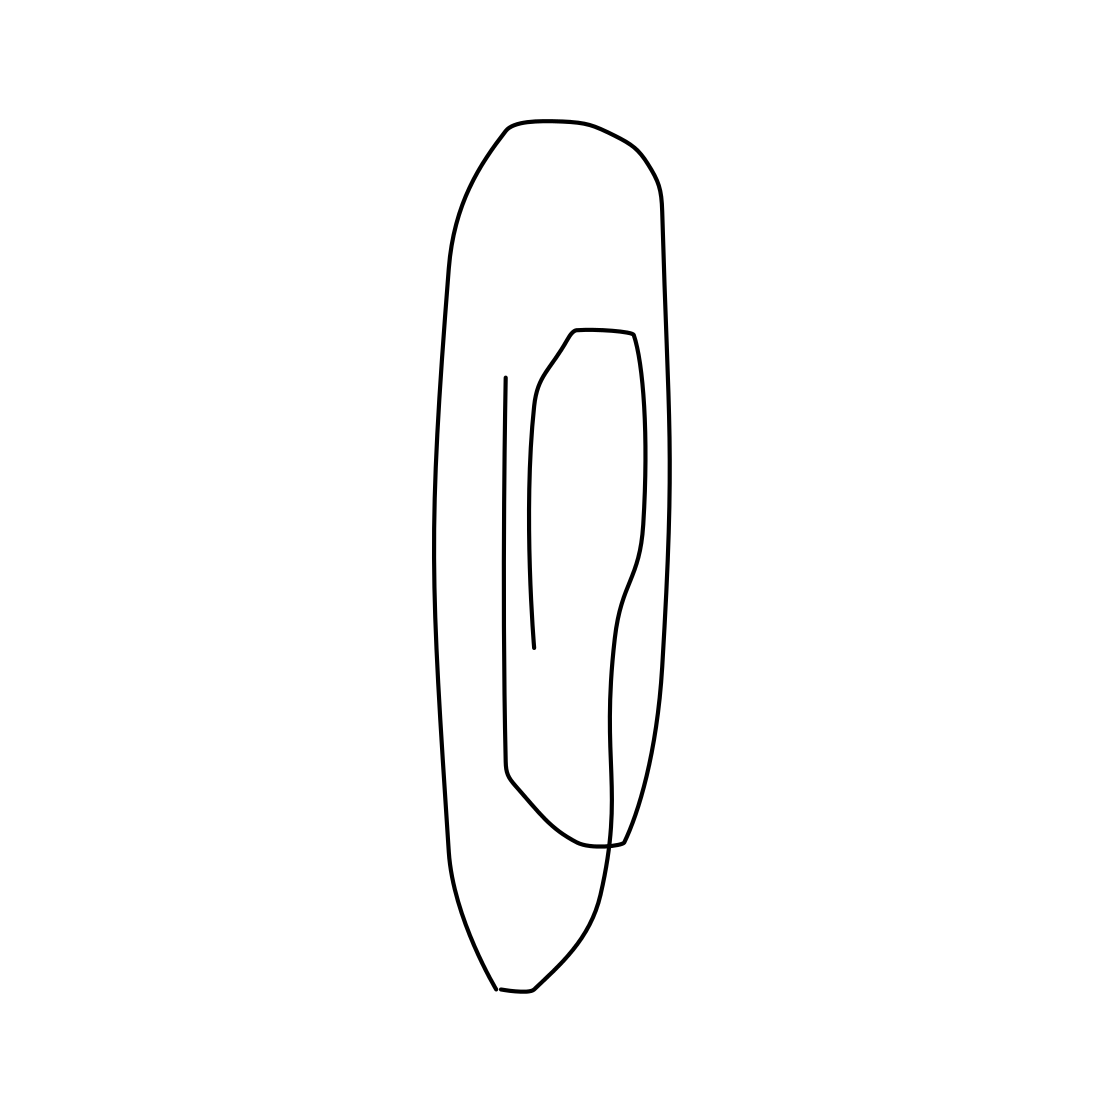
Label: paper clip